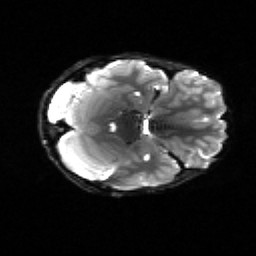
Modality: sbref
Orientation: axial
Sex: male
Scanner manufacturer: siemens
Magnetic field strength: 3 T
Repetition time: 5 s
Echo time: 0.071 s